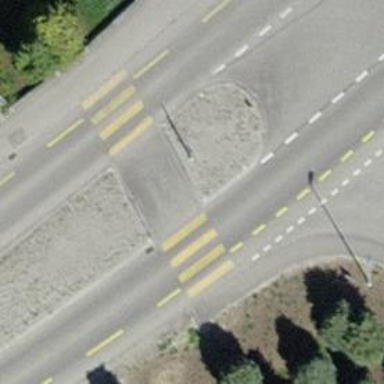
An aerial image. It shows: Marked crossing on footway.